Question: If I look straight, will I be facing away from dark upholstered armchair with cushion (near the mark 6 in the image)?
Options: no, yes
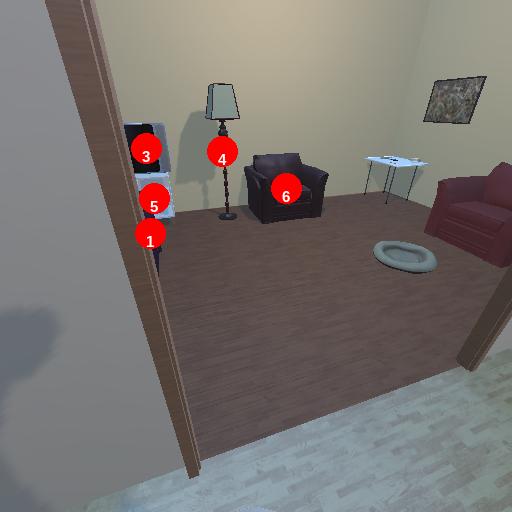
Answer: no